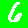
Digit: 6